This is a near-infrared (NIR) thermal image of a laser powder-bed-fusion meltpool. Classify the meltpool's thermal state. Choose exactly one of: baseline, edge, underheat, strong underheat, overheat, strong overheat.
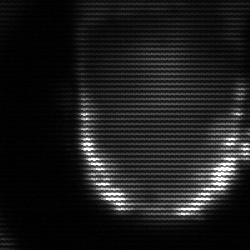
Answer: baseline